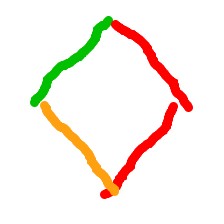
Shape: rhombus